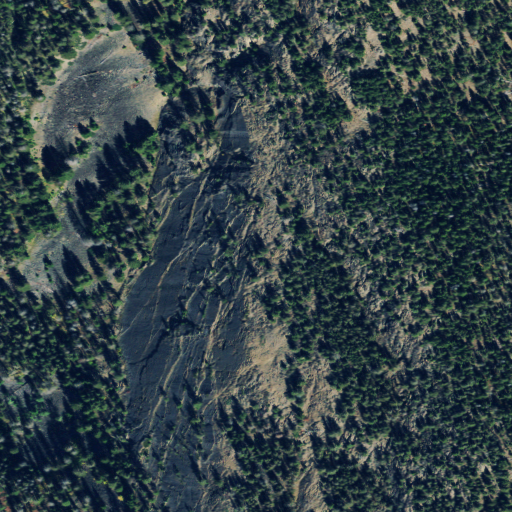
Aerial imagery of bar in Montana named Sheep Reef containing only evergreen forest